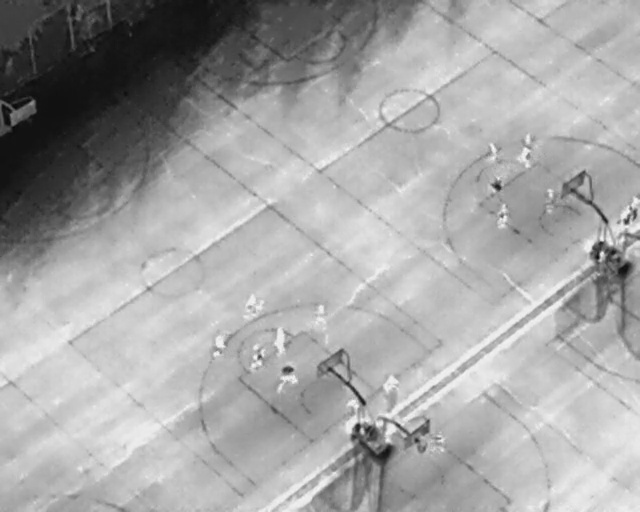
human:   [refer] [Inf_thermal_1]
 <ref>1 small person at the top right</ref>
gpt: <box>[[81, 26, 83, 27, 2]]</box>

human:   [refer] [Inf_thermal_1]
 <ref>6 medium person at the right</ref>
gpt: <box>[[76, 34, 79, 36, 2], [76, 41, 80, 42, 2], [80, 29, 83, 31, 2], [83, 38, 88, 39, 2], [96, 41, 99, 42, 2], [97, 39, 101, 41, 2]]</box>

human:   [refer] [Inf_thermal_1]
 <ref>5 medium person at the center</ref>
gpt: <box>[[32, 66, 36, 68, 2], [37, 58, 40, 60, 2], [41, 65, 45, 67, 2], [38, 68, 41, 70, 2], [48, 60, 51, 62, 2]]</box>

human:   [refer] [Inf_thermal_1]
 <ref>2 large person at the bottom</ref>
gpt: <box>[[42, 71, 47, 75, 2], [59, 73, 63, 76, 2]]</box>